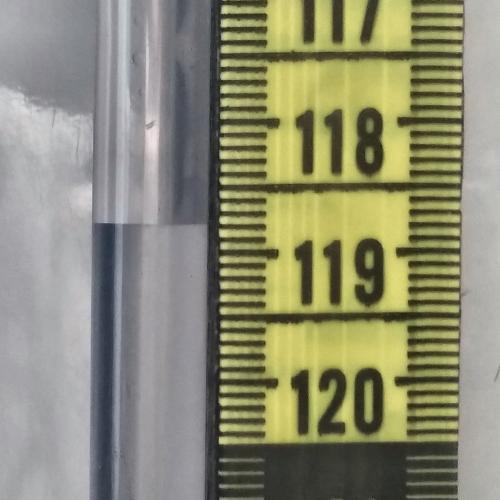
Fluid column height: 118.8 cm